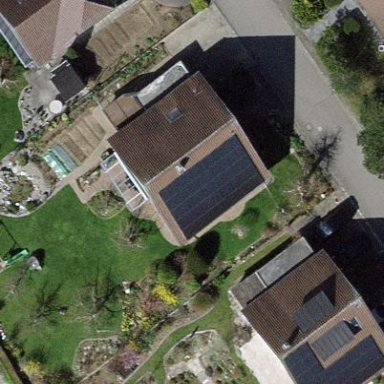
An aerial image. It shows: Solar power generator.